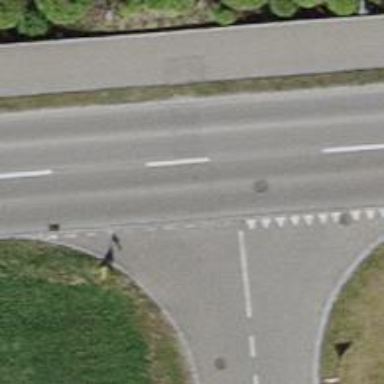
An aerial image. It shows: Road with "give way" sign.